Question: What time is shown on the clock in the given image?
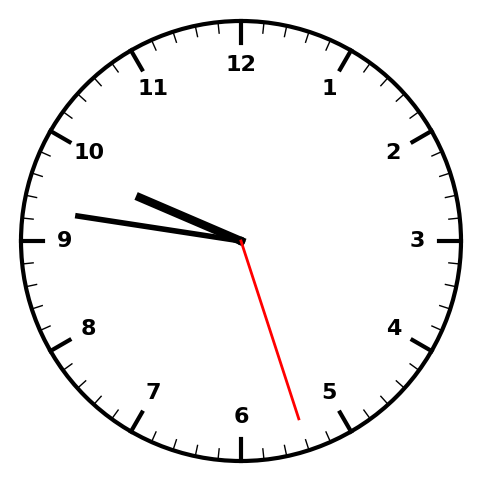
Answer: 09:46:27